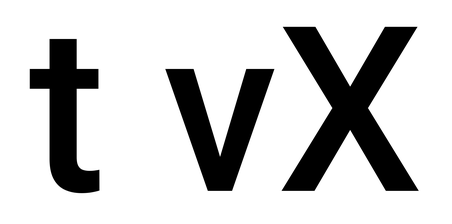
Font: Roboto_Medium